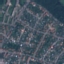
Land use / land cover: Residential